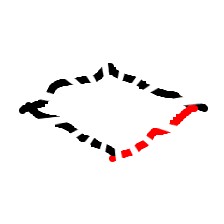
Shape: rhombus